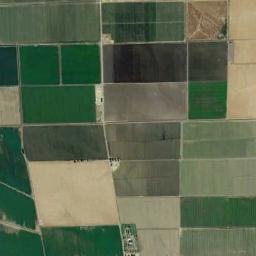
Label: rectangular_farmland